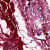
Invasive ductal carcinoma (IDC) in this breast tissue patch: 0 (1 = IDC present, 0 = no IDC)